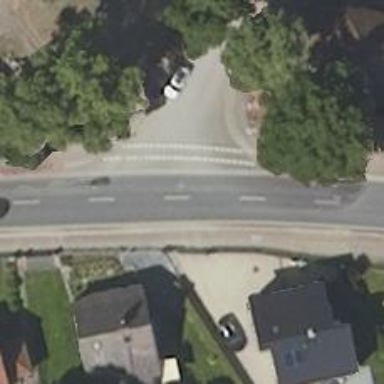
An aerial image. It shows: Residential road with compacted surface.